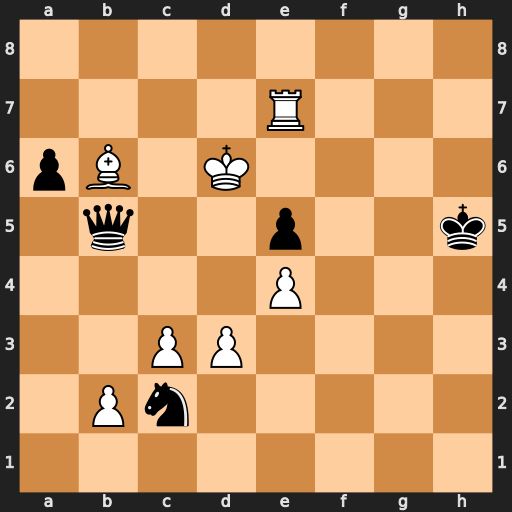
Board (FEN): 8/4R3/pB1K4/1q2p2k/4P3/2PP4/1Pn5/8
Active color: w
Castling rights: -
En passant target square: -
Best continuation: Rxe5+ Qxe5+ Kxe5